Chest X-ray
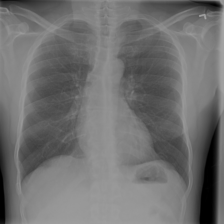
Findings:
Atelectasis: negative
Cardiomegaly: negative
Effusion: negative
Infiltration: negative
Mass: negative
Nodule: negative
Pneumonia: negative
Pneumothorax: negative
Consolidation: negative
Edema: negative
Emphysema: negative
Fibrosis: negative
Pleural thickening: negative
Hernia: negative